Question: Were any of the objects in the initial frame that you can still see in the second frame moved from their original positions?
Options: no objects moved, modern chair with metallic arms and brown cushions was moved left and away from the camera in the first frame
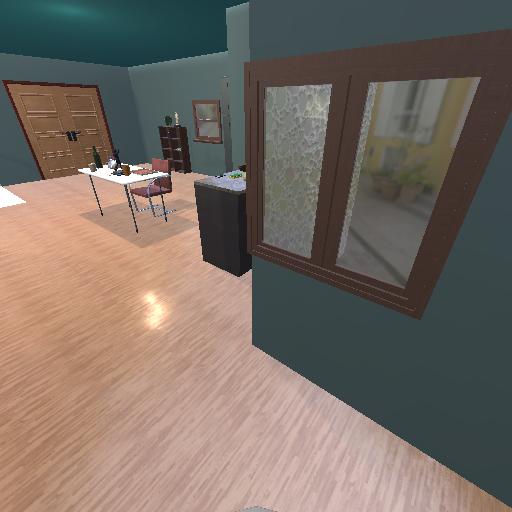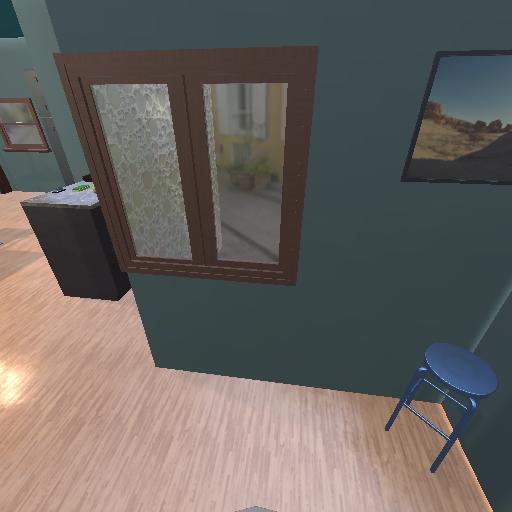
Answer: no objects moved